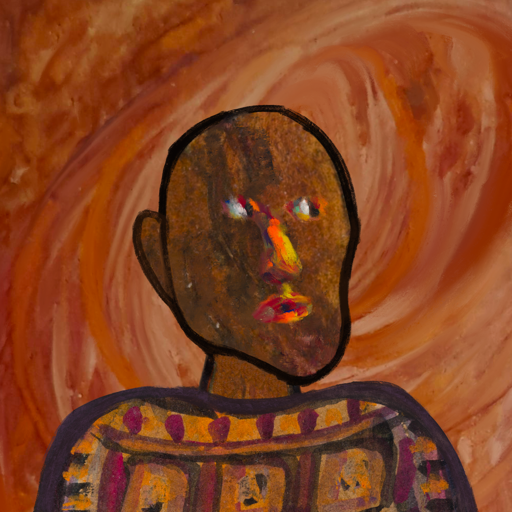
Background: Pious_Lady, Head And Neck Side: Mosgoul, Face Side: An_Impression, Bust: Doll, Hair Side: Blank, Head Accessory: Blank, Second Necklace: Blank, Necklace: Blank, Baby: Blank